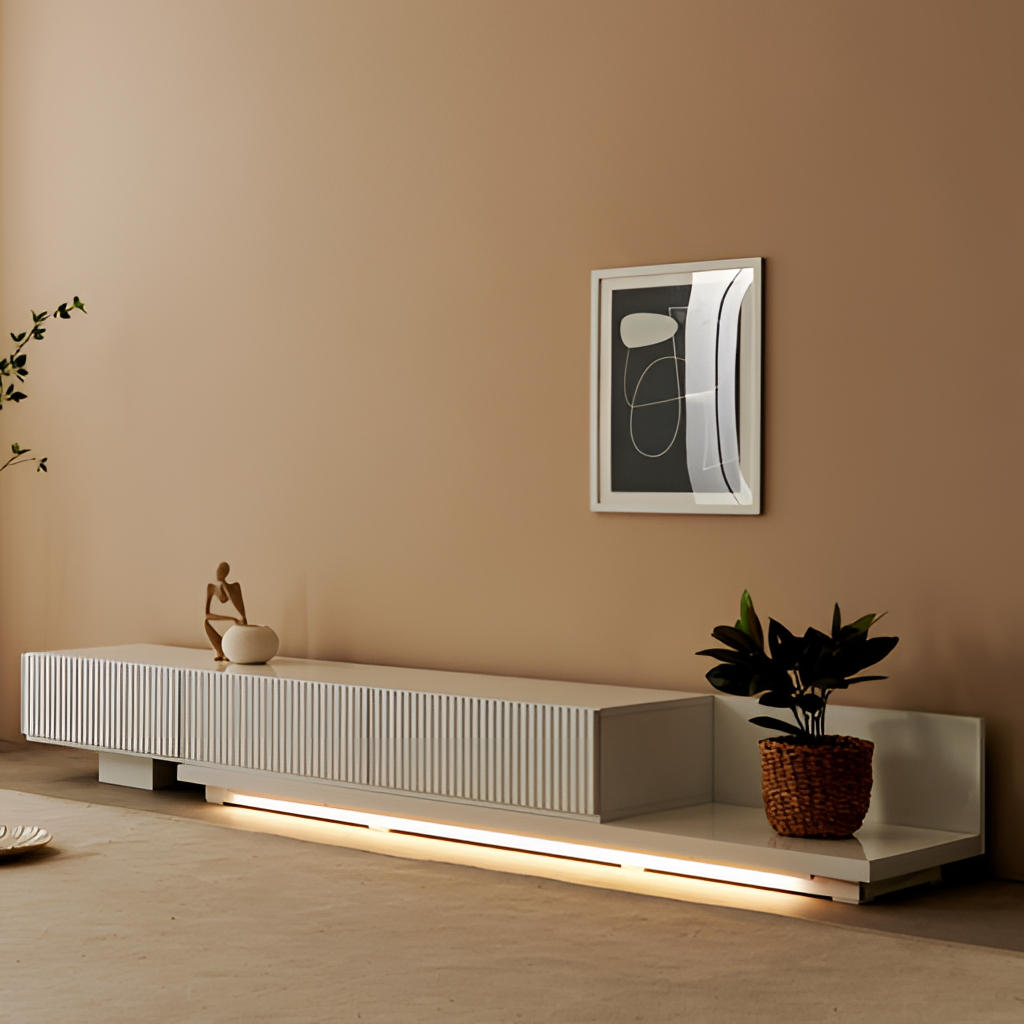
living room, white wood media console, carpet flooring, minimalist, paint wallpaper, with solid pattern